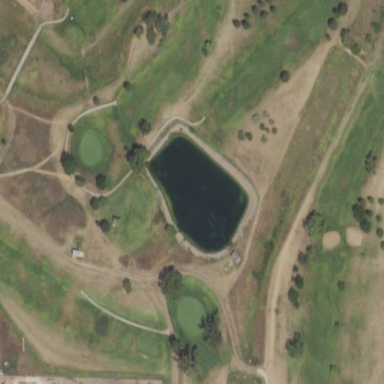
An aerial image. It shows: Water hazard on golf course. The hazard is natural water feature.